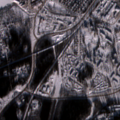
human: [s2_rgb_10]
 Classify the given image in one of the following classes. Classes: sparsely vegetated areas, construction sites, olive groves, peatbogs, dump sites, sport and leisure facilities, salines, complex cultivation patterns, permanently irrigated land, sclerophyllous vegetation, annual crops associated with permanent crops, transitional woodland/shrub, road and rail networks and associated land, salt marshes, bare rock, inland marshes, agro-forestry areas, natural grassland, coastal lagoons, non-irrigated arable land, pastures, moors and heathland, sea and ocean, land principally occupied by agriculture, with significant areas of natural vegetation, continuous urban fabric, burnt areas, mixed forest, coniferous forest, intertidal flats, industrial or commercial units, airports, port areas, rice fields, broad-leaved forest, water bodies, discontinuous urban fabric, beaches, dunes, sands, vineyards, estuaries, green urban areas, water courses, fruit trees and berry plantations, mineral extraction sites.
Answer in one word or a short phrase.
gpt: discontinuous urban fabric, industrial or commercial units, green urban areas, coniferous forest, mixed forest, sea and ocean